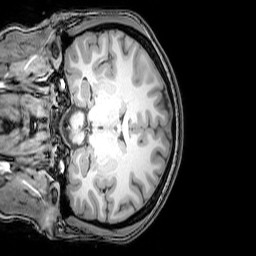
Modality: T1w
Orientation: coronal
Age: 24
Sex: female
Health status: healthy
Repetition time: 0.081 s
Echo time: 0.037 s